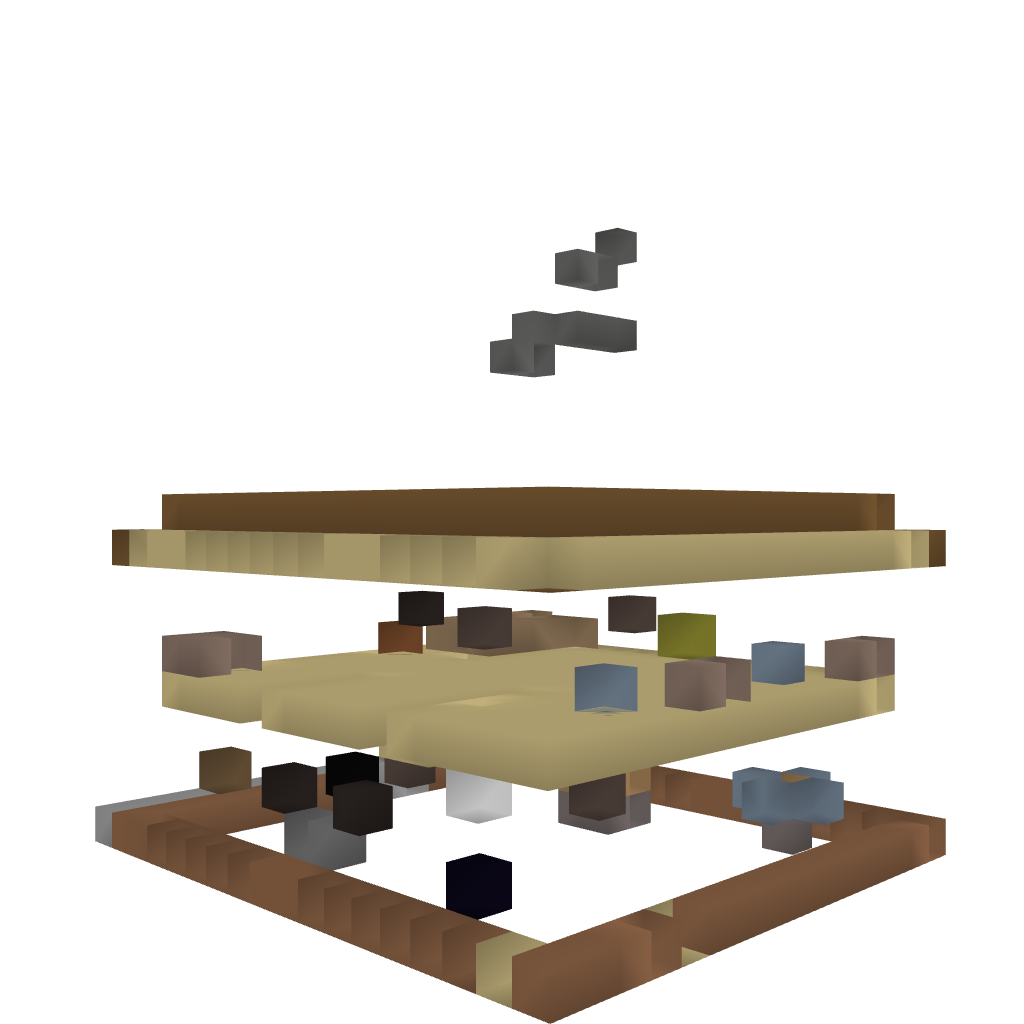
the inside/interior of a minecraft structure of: Modern house